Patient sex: M
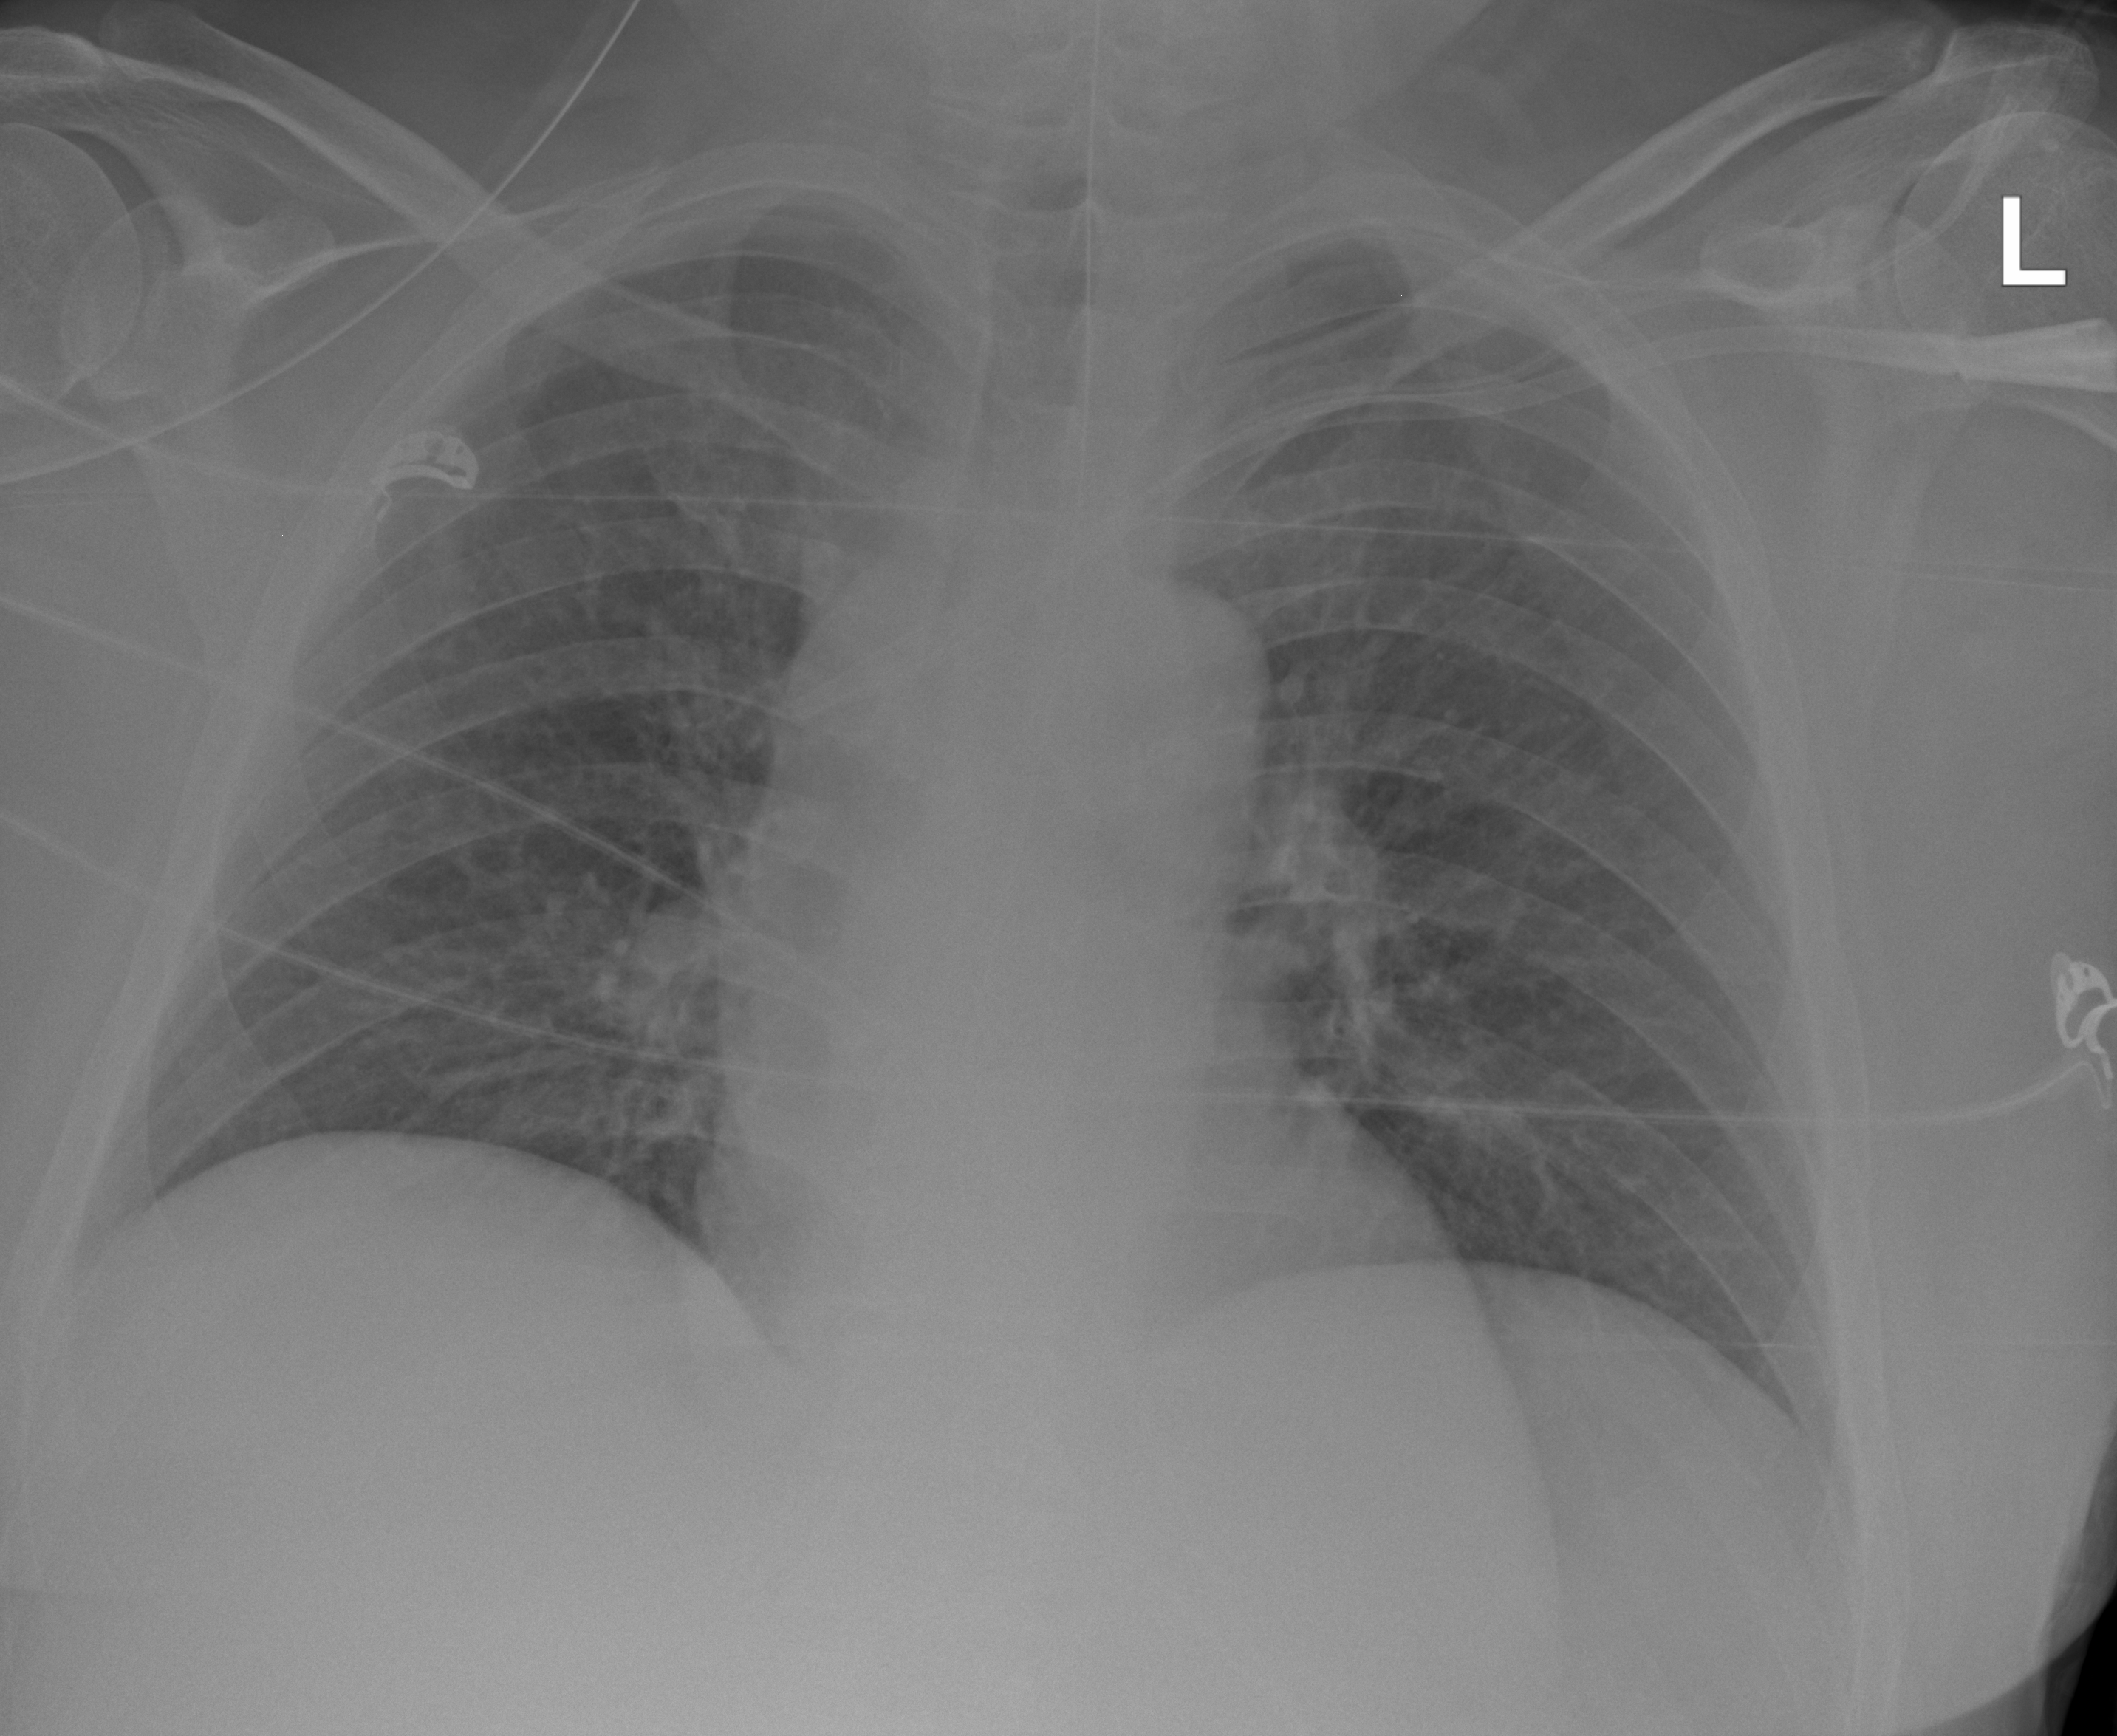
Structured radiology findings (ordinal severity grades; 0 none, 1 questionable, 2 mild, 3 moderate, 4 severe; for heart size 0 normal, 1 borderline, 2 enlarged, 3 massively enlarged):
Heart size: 2
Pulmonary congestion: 0
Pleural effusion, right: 0
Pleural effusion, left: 0
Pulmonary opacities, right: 0
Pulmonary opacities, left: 0
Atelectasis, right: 0
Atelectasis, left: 0